Question: I need to override a 'getFilter()' method from the class 'ArrayAdapter' and i found the source code from <URL>
'''
//package name
import java.util.ArrayList;
import java.util.Arrays;
import java.util.List;
import android.content.Context;
import android.util.Log;
import android.widget.ArrayAdapter;
import android.widget.Filter;
import android.widget.Filterable;
public class CustomAdapter<T> extends ArrayAdapter<T> implements Filterable{
private ArrayList<T> mOriginalValues;
private List<T> mObjects;
private CustomFilter mFilter;
private final Object mLock = new Object();
public CustomAdapter(Context context, int textViewResourceId, T[] objects) {
super(context, textViewResourceId, objects);
mObjects = Arrays.asList(objects);
// TODO Auto-generated constructor stub
}
@Override
public Filter getFilter() {
// TODO Auto-generated method stub
if (mFilter == null) {
mFilter = new CustomFilter();
}
return mFilter;
}
private class CustomFilter extends Filter {
@Override
protected FilterResults performFiltering(CharSequence prefix) {
FilterResults results = new FilterResults();
Log.d("bajji", "its ---> " + prefix);
if (mOriginalValues == null) {
synchronized (mLock) {
mOriginalValues = new ArrayList<T>(mObjects);
}
}
if (prefix == null || prefix.length() == 0) {
ArrayList<T> list;
synchronized (mLock) {
list = new ArrayList<T>(mOriginalValues);
}
results.values = list;
results.count = list.size();
} else {
String prefixString = prefix.toString().toLowerCase();
ArrayList<T> values;
synchronized (mLock) {
values = new ArrayList<T>(mOriginalValues);
}
final int count = values.size();
final ArrayList<T> newValues = new ArrayList<T>();
final ArrayList<T> approxValues = new ArrayList<T>();
final ArrayList<T> secondApproxValues = new ArrayList<T>();
for (int i = 0; i < count; i++) {
final T value = values.get(i);
final String valueText = value.toString().toLowerCase();
boolean flag = true;
// First match against the whole, non-splitted value
if (valueText.startsWith(prefixString)) {
newValues.add(value);
flag = false;
} else {
final String[] words = valueText.split(" ");
final int wordCount = words.length;
// Start at index 0, in case valueText starts with space(s)
for (int k = 0; k < wordCount; k++) {
if (words[k].startsWith(prefixString)) {
newValues.add(value);
flag = false;
break;
}
}
}
if(flag) {
if(approxMatch(valueText, prefixString) <= 3) { //change the stuff and do a levi work
approxValues.add(value);
}
else {
final String[] words = valueText.split(" ");
final int wordCount = words.length;
// Start at index 0, in case valueText starts with space(s)
for (int k = 0; k < wordCount; k++) {
if(approxMatch(words[k], prefixString) <= 3) {
//leve work
secondApproxValues.add(value);
break;
}
}
}
}
}
newValues.addAll(approxValues);
newValues.addAll(secondApproxValues);
results.values = newValues;
results.count = newValues.size();
}
return results;
}
@Override
protected void publishResults(CharSequence constraint, FilterResults results) {
//noinspection unchecked
mObjects = (List<T>) results.values;
if (results.count > 0) {
notifyDataSetChanged();
} else {
notifyDataSetInvalidated();
}
}
}
private int approxMatch (String s, String t) {
// an approxmimate string matching algo
return p;
}
}
'''
The problem is the getFilter method has a object of a private inner class 'ArrayFilter' which has a method 'peformFiltering' and i need to put a different code there so i have to overide the class. And i get an exception in the method.
In the derived class which extends ArrayAdapter i created a private inner class which is similar to 'ArrayFilter' and called it 'MyFilter' and i get the same exception again in the method 'performFiltering'.
I found a solution to solve my problem. I copied all the code in 'ArrayAdapter' class and created a new class called 'MyAdapter' and i altered some code inside the inner class 'ArrayFilter' and the app works the way i wanted it to. But i feel its not the best solution.
Android has various api levels so if the array adapter is changed in different api level then i have to add those changes in my codes to. So i feel the best way is to extend the class 'ArrayAdapter' to create 'MyAdapter' rather than just copying and pasting the code from the 'ArrayAdapter'
How can i override the inner private class of a parent class..?
Edit: The exception i get..

Edit2: Now i added the full code in the question. and it works perfectly if i copy and edit the array adapter.. the problem is only when i extend..!! now the code and search is working perfectly. I checked it with 'Log.i'.. but the drop down list for auto complete suggestion in UI is not working.. i only get for the first character i type the next character filtering takes place but UI update is not taking place.
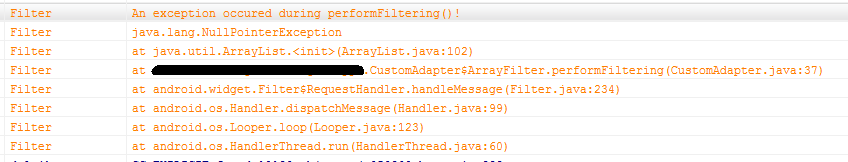
Answer: After some help from stackoverflow community i removed the exception and later i found out that the suggestions that are returned doesn't really change because the 'mObjects' was returned from the super class or base class. The problem was the there were two public methods 'getCount()' and 'getItem(int position)' which gets the count and fetches the list from mObjects from the base class. So i just have to add those two methods in my class..
'''
public int getCount() {
return mObjects.size();
}
public T getItem(int position) {
return mObjects.get(position);
}
'''
Now 'mObjects' of the derived class will be returned. Which are the updated in the dropdown list in the UI.
I am not a java expert, but this solves my problem. If you have any suggestions to make the code better please add it in comments or feel free to edit the answer.!